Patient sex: F
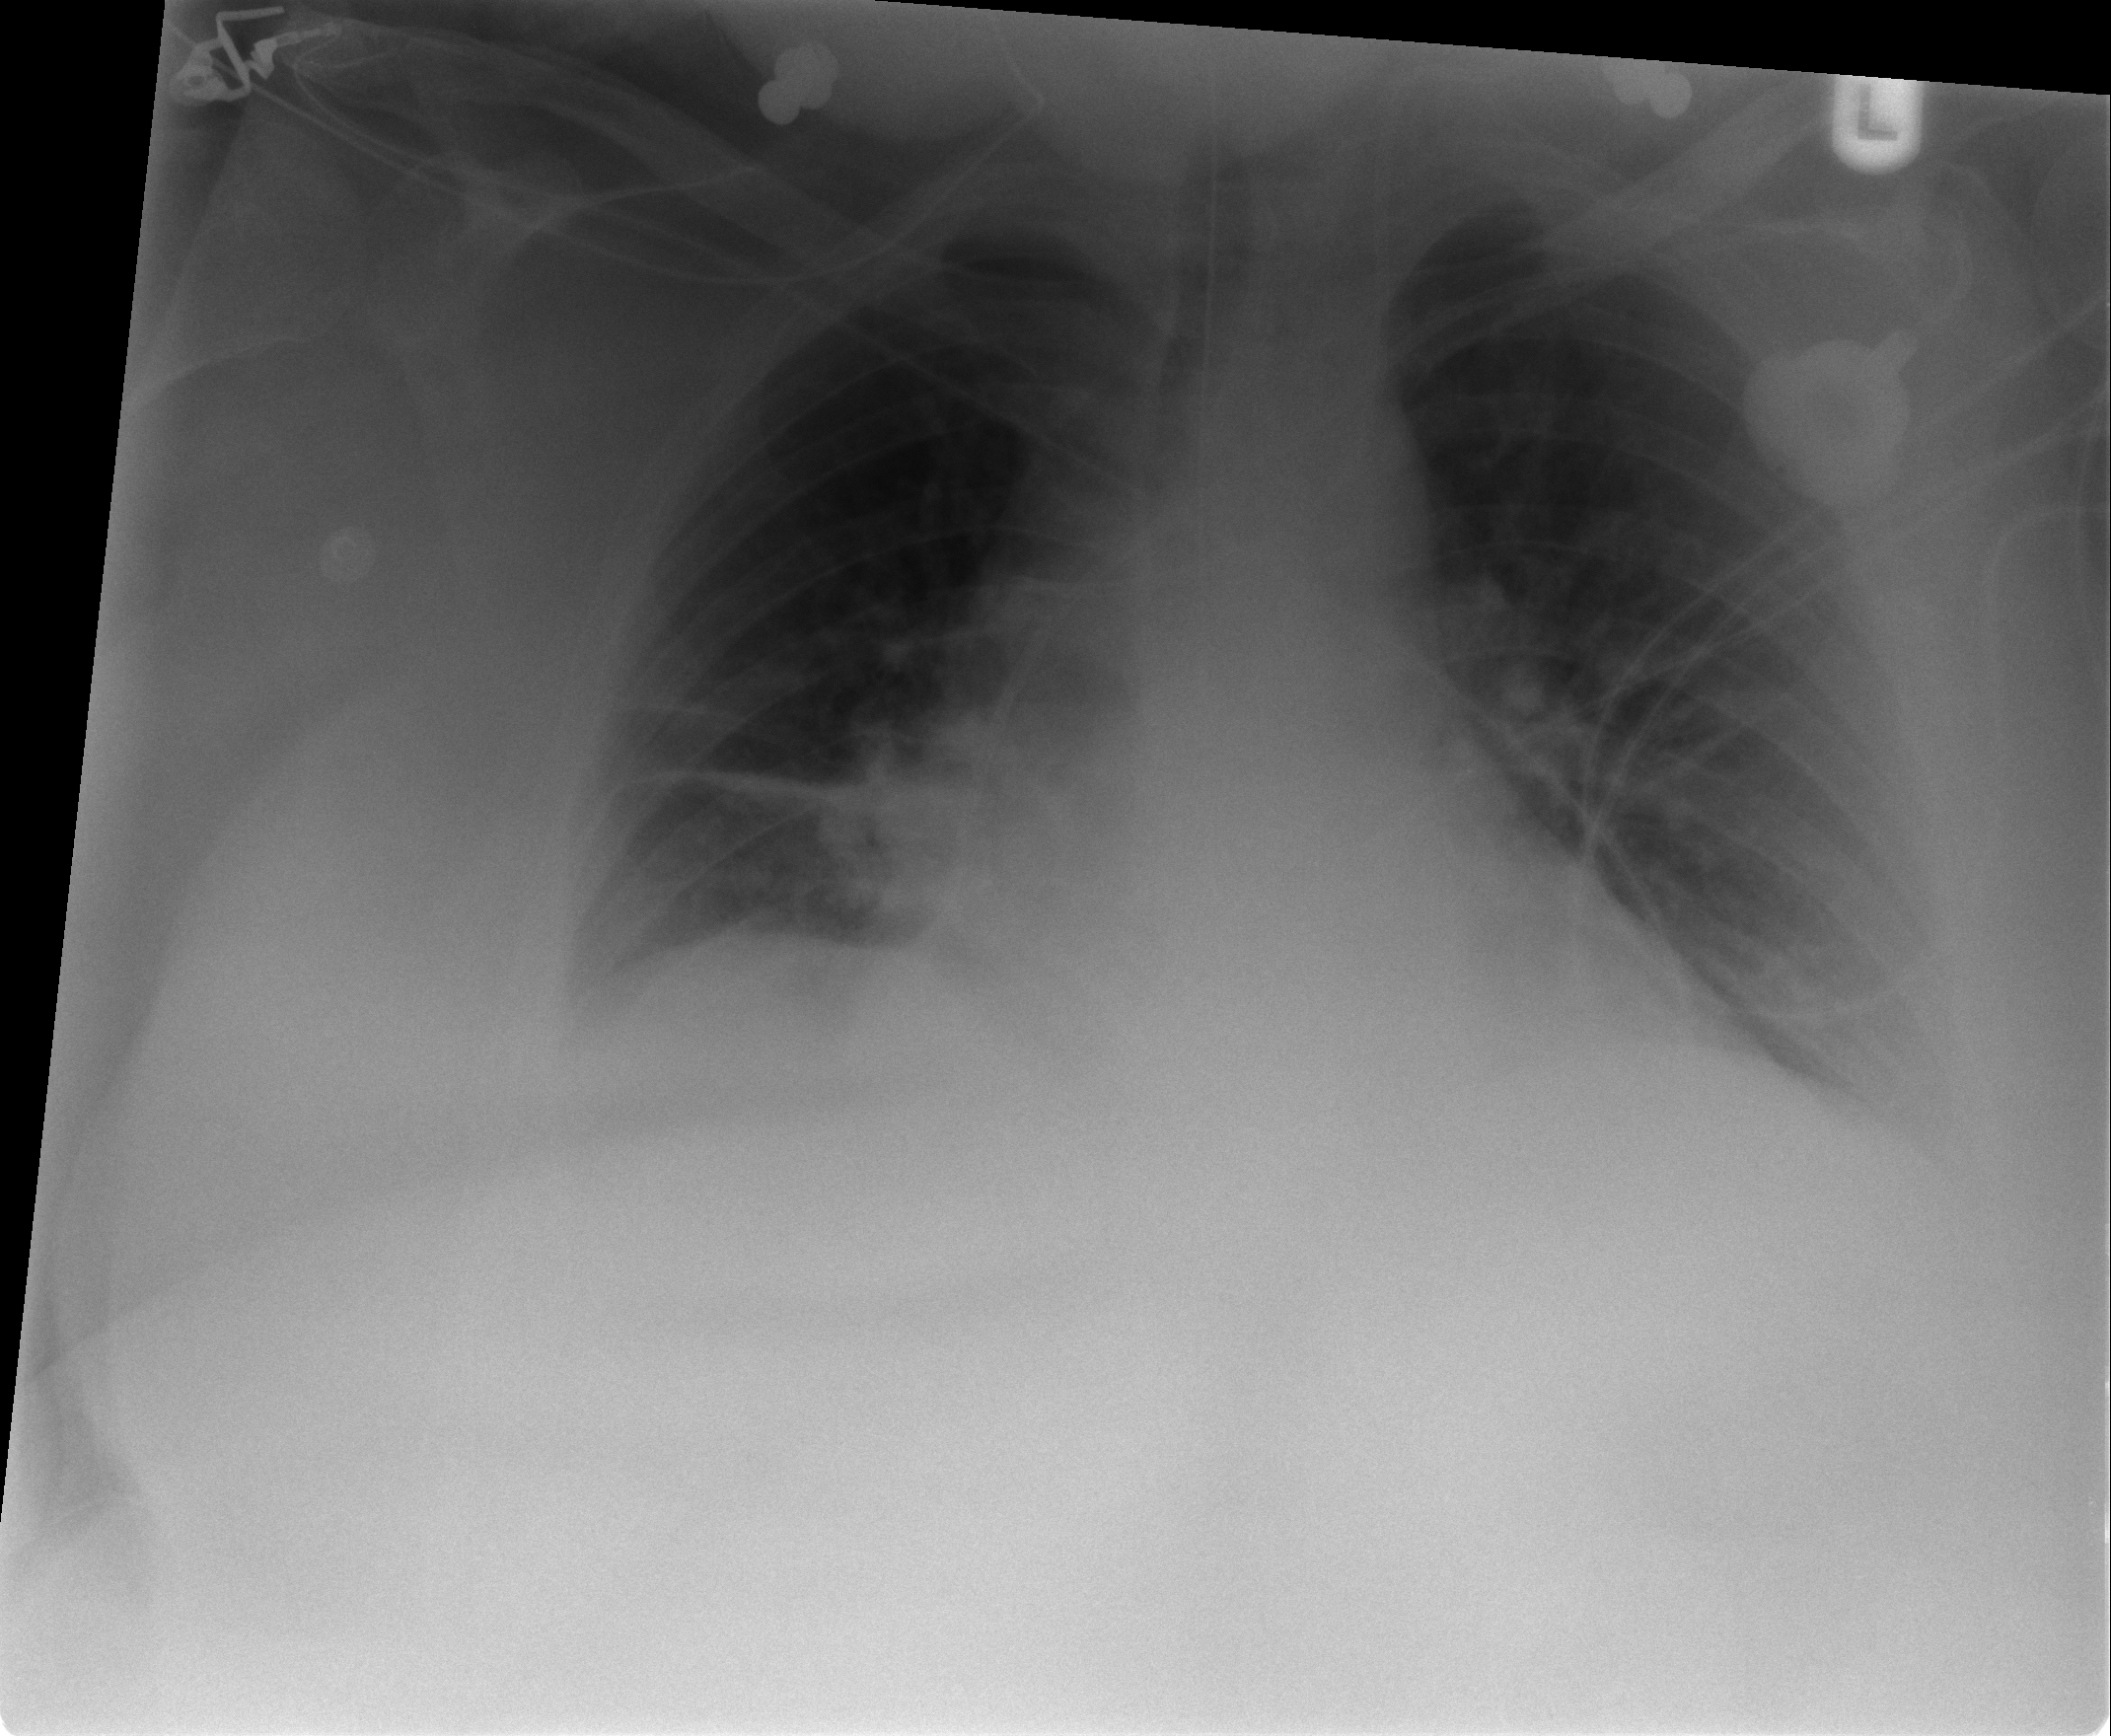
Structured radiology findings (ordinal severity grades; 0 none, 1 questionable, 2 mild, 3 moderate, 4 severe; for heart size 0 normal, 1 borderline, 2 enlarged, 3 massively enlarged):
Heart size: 2
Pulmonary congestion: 2
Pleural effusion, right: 1
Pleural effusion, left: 1
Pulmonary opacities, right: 0
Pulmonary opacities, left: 0
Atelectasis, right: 2
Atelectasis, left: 2